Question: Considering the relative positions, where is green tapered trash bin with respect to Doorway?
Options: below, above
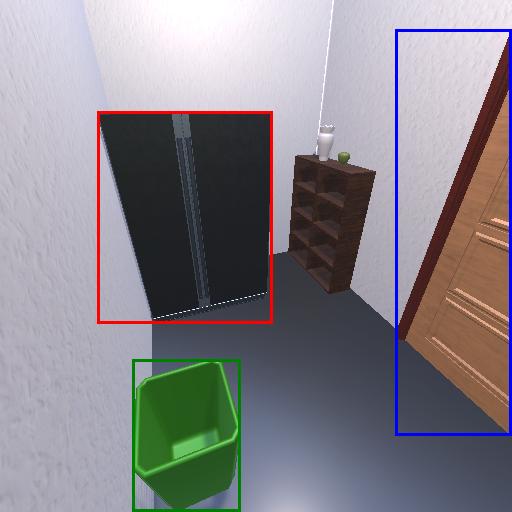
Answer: below